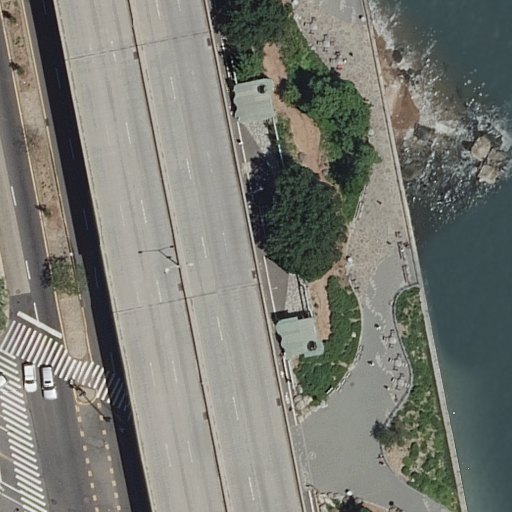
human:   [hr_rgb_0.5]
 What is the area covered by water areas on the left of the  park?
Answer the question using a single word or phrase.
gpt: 0m2

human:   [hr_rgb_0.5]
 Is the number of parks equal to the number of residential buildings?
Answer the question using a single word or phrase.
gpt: no

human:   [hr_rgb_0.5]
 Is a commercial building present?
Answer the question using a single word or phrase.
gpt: no

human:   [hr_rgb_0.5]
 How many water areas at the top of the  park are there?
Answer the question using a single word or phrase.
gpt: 1

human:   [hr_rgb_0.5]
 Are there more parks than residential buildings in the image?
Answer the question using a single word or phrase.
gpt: yes

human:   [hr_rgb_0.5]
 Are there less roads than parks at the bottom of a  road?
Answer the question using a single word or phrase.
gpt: no

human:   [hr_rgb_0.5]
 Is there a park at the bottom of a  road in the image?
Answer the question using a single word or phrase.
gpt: yes

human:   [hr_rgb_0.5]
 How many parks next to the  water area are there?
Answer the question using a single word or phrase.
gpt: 1

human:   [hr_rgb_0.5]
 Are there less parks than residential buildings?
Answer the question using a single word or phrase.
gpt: no

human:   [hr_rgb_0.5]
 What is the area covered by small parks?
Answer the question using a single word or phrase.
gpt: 0m2

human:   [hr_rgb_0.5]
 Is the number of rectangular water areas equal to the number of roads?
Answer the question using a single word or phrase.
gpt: no

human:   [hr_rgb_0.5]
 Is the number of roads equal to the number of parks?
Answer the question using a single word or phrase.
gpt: no

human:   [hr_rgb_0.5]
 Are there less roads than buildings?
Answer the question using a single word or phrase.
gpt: no

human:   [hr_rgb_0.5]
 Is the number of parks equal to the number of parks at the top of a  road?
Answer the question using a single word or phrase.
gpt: no

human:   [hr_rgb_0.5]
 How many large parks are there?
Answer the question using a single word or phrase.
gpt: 1

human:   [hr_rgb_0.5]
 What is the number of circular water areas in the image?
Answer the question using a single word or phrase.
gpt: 0

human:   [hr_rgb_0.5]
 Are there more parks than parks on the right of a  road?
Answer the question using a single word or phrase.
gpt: no

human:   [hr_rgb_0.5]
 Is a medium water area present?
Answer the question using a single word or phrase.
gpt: no

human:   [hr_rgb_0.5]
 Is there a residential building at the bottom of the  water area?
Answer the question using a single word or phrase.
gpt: no

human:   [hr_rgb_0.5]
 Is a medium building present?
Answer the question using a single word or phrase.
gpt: no

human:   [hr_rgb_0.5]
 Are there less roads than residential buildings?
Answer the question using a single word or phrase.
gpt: no

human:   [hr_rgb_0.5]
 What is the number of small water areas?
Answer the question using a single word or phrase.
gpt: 0

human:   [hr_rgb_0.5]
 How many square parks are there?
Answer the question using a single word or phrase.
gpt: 0

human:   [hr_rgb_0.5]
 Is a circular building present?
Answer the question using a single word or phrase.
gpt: no

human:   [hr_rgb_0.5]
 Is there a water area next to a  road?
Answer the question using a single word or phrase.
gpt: yes

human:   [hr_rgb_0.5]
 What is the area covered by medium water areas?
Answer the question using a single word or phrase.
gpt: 0m2

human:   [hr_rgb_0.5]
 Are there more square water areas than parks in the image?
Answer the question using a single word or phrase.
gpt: no

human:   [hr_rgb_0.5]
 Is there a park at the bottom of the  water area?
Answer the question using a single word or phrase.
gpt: yes

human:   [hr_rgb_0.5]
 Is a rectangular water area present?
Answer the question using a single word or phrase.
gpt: yes

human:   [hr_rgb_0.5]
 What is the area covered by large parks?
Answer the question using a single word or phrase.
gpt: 2744m2

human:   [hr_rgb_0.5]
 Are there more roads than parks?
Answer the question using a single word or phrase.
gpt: yes

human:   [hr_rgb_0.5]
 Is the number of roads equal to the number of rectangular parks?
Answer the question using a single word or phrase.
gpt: no

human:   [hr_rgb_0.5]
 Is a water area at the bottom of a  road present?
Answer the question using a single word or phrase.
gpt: no

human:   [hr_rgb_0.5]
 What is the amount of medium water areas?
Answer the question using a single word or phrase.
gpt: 0

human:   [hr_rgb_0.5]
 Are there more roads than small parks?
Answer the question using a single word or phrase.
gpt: yes

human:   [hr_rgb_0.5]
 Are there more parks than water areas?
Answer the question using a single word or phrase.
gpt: no